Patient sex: M
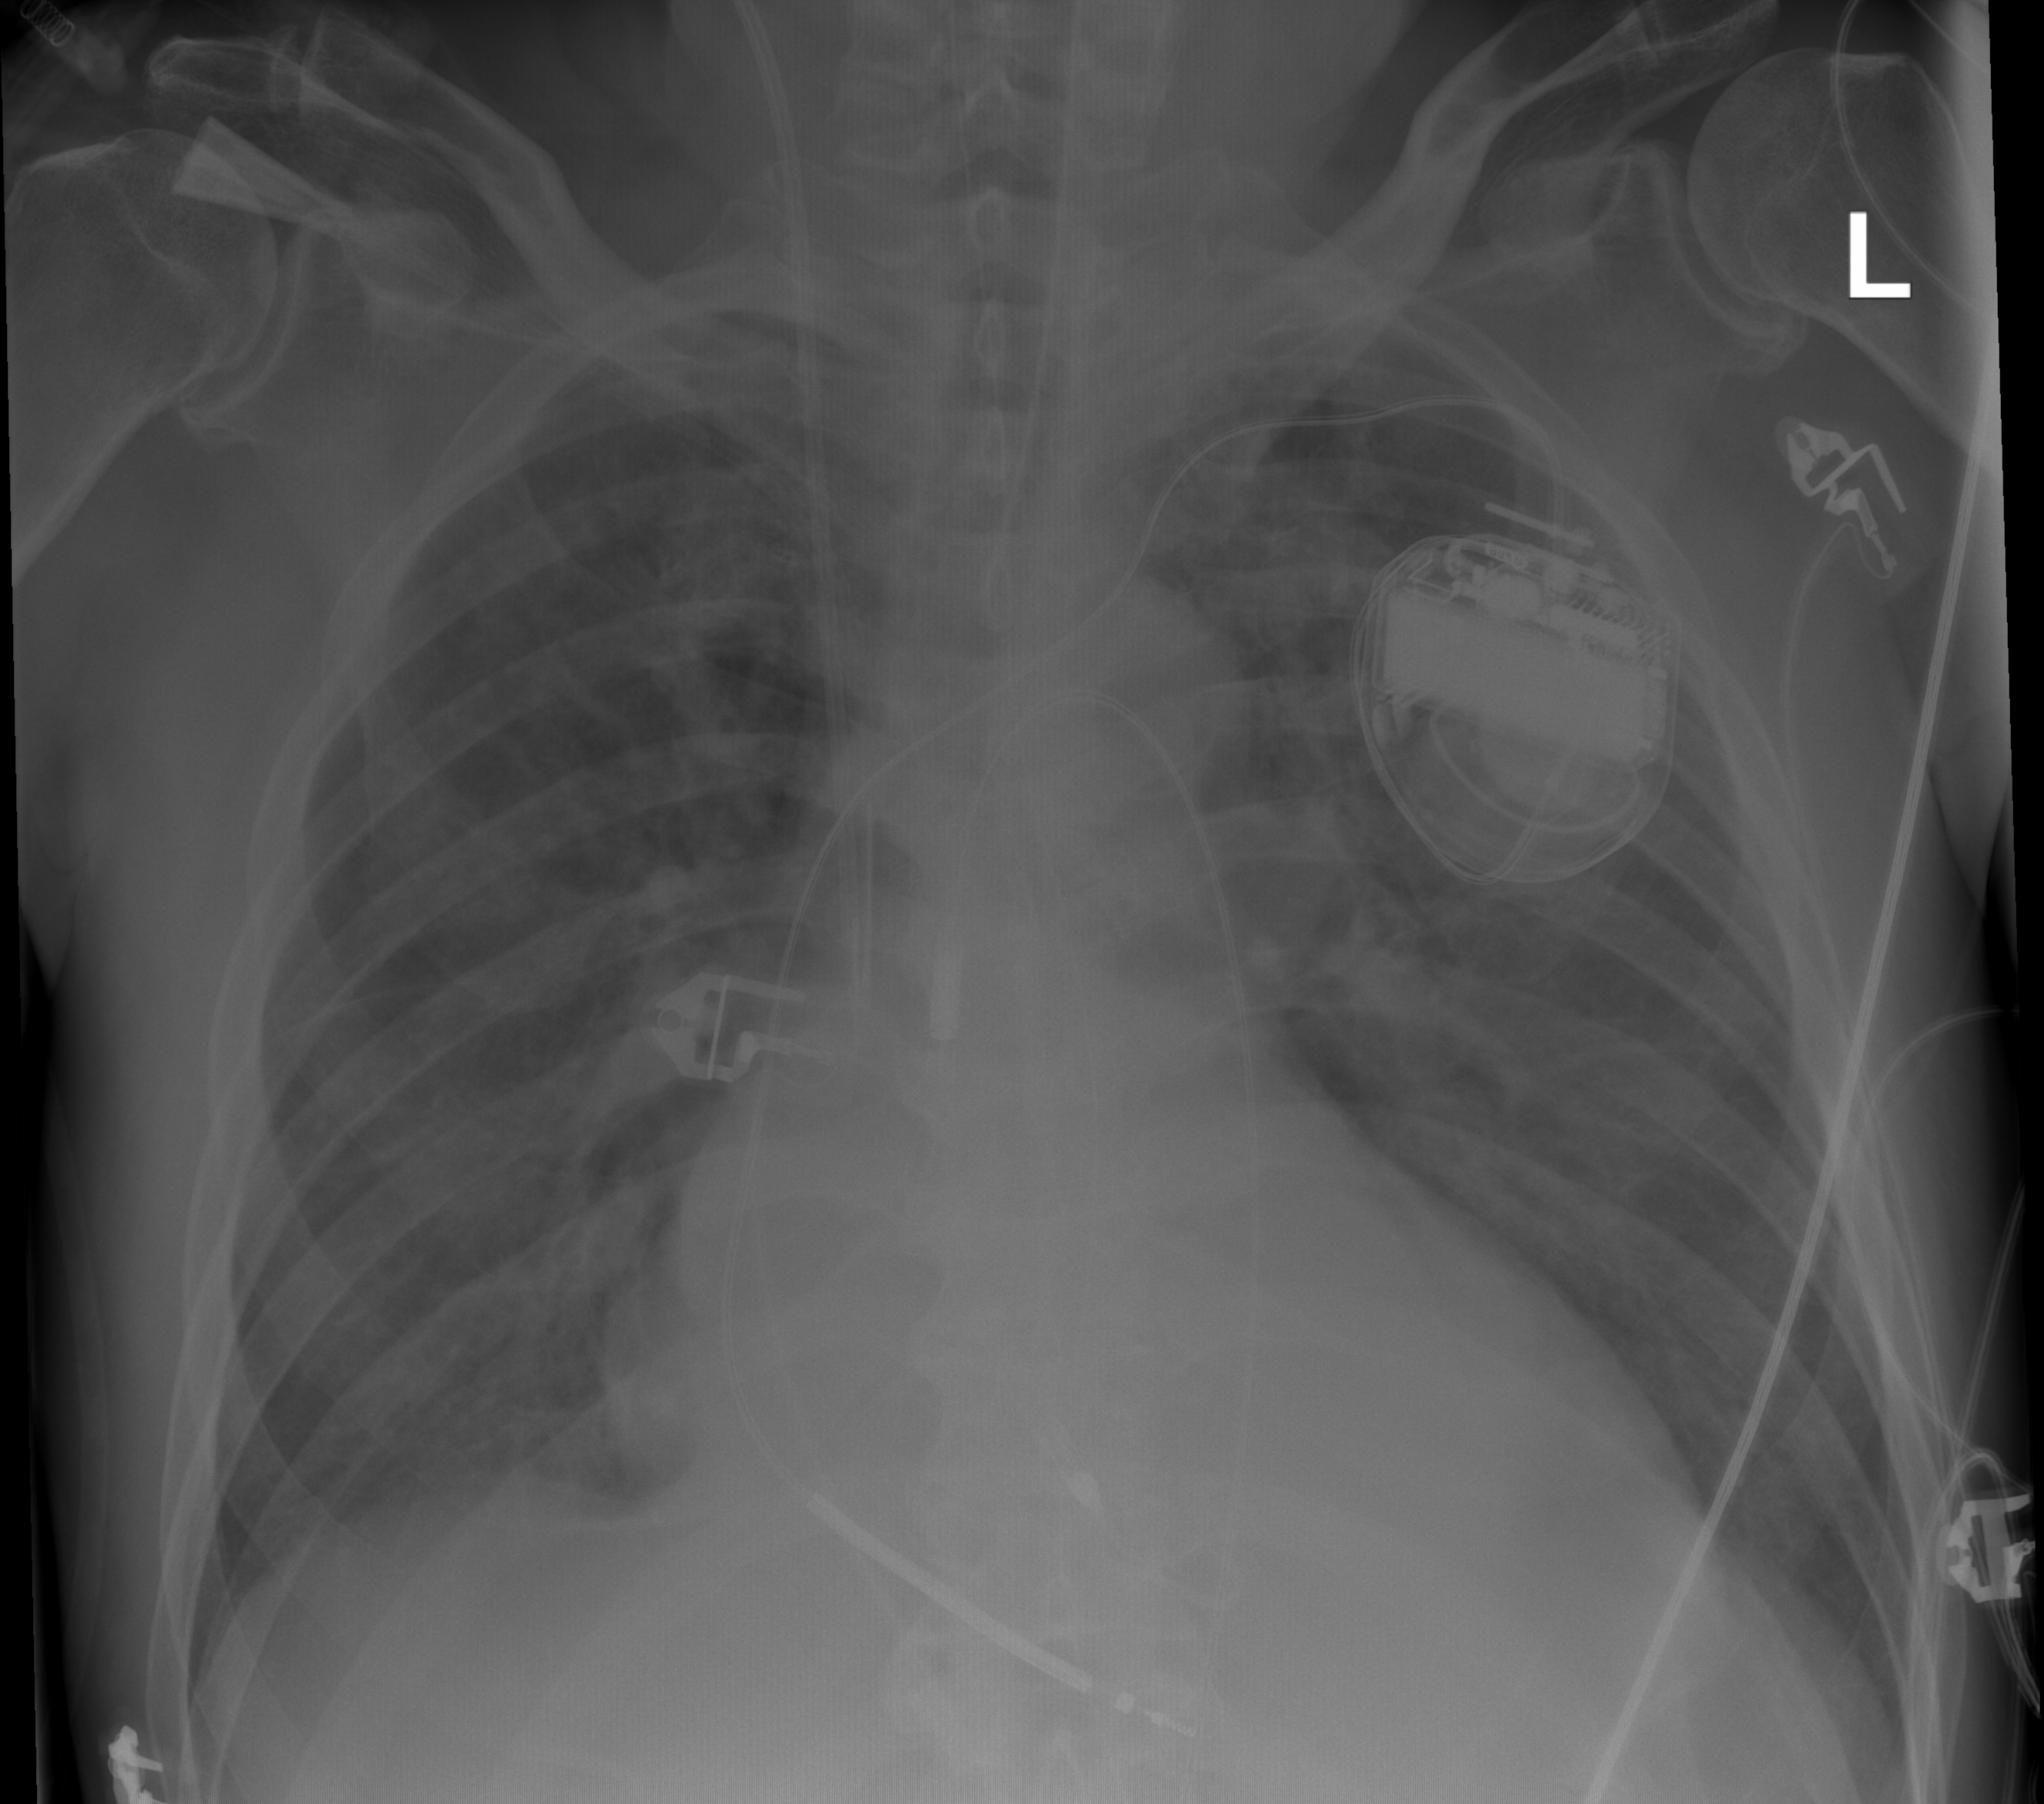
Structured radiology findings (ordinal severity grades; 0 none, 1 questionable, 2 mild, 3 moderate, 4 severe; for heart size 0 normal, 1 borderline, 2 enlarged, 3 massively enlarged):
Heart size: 0
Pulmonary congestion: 0
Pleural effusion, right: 0
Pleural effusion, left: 0
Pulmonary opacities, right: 2
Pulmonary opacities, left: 2
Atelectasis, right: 1
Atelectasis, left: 1